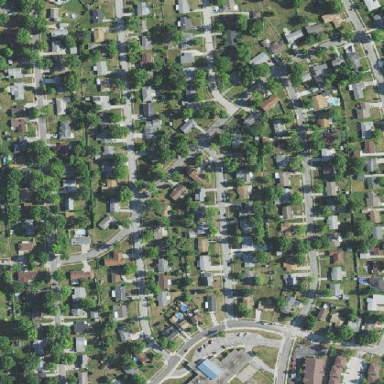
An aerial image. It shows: Residential neighbourhood.